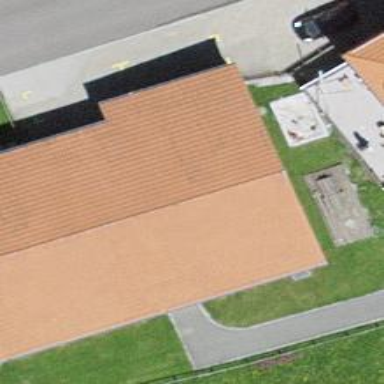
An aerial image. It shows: Kindergarten.